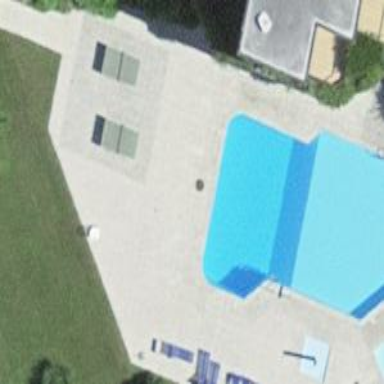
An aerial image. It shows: Swimming pool located in leisure land.